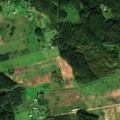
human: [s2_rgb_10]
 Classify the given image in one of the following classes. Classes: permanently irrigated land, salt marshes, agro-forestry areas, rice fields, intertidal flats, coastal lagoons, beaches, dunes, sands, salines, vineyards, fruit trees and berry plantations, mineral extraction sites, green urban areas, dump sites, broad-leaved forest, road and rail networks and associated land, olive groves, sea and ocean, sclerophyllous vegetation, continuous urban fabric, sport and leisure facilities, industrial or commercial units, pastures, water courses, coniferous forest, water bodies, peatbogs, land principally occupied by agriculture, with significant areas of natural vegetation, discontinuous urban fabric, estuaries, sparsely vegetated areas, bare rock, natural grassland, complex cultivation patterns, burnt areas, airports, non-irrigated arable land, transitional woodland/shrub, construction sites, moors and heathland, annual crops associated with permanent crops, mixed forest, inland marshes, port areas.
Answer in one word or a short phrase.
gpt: non-irrigated arable land, pastures, complex cultivation patterns, coniferous forest, mixed forest, transitional woodland/shrub